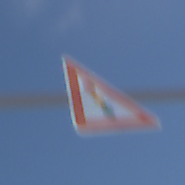
Verkehrszeichen: Lichtzeichenanlage
Umgebung: Outdoor, Nature
Tageszeit: MorningAfternoon
Wetter: PartlyCloudy
Licht: Natural
Jahreszeit: Winter
Kontrast: HighContrast